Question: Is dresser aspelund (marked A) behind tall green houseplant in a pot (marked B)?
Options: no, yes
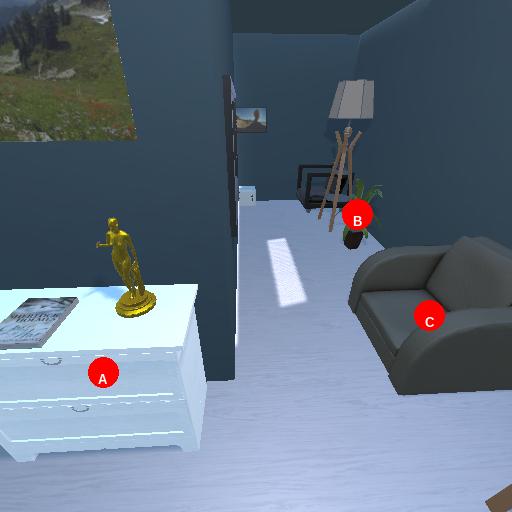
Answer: no